九年级 · 度量几何学
如图, $\triangle D E F$ 与 $\triangle A B C$ 位似, 点 $O$ 为位似中心, 已知 $O F: O C=2: 5$, 则 $\triangle D E F$与 $\triangle A B C$ 的面积之比是 $\qquad$ .

    （第 16 题）

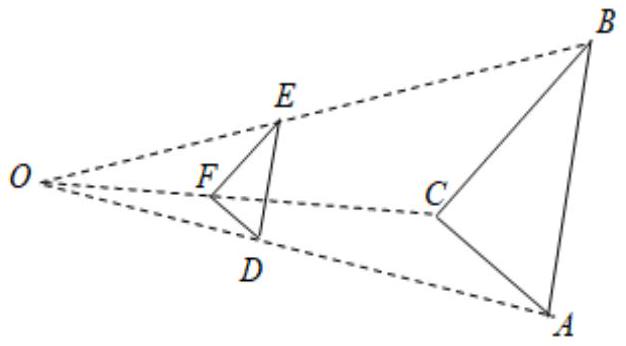
答案:  $4: 25$

解析: 直接利用位似图形的性质可得答案.

【详解】解: $\because \triangle D E F$ 与 $\triangle A B C$ 位似, 点 $O$ 为位似中心, $O F: F C=2: 3$

$\therefore O F: O C=2: 5$,

$\therefore \triangle D E F$ 与 $\triangle A B C$ 的面积之比是 $4: 25$.

故答案为: $4: 25$.

【点睛】此题主要考查了位似图形的性质, 正确掌握位似图形的性质是解题的关键.